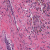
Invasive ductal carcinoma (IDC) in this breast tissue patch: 0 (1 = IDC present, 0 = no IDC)